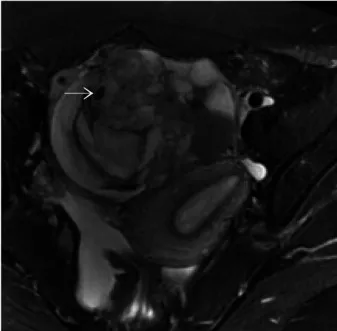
(A-D) Pelvis MR images. MRI showed small foci of markedly low intensity (white arrow) on T2-weighted images.
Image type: radiology (mri)